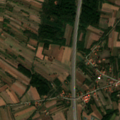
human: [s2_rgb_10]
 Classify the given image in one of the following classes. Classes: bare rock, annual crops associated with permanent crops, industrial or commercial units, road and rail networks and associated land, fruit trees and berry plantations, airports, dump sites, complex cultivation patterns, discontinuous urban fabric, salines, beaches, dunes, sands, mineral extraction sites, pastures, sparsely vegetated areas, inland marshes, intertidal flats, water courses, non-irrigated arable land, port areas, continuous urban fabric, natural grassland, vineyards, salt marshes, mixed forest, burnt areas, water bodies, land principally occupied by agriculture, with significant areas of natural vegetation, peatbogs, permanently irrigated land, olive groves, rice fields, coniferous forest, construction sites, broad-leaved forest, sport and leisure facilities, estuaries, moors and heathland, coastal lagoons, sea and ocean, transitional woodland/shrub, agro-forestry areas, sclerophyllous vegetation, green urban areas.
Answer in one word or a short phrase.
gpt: discontinuous urban fabric, non-irrigated arable land, complex cultivation patterns, land principally occupied by agriculture, with significant areas of natural vegetation, broad-leaved forest